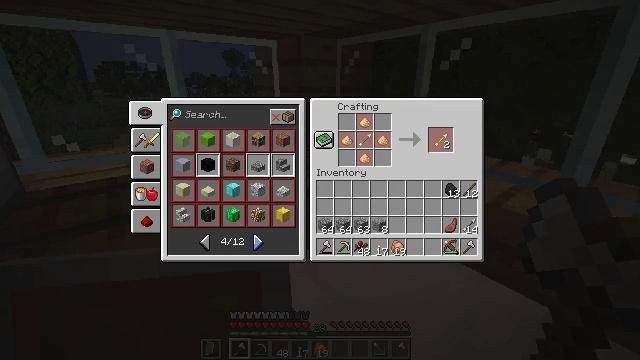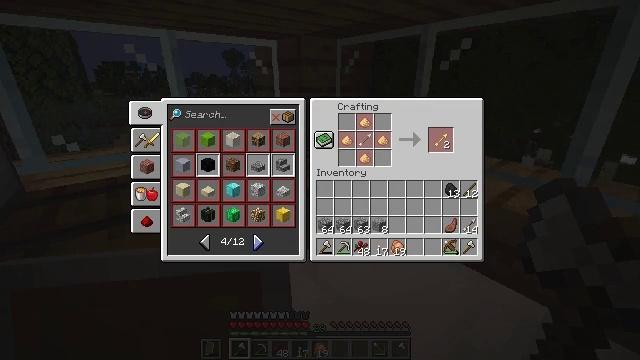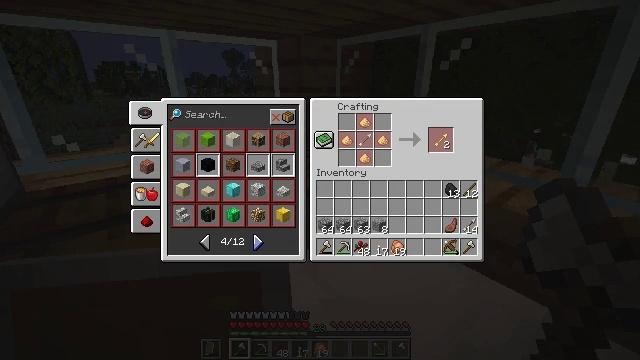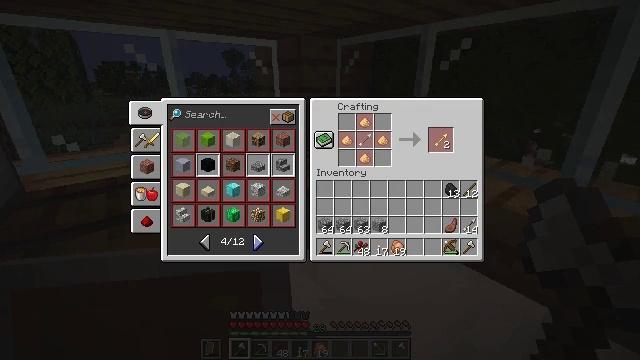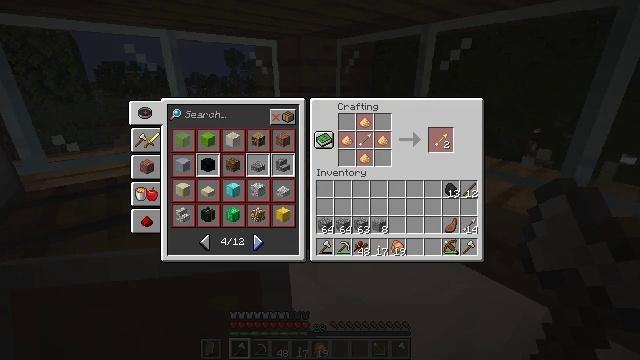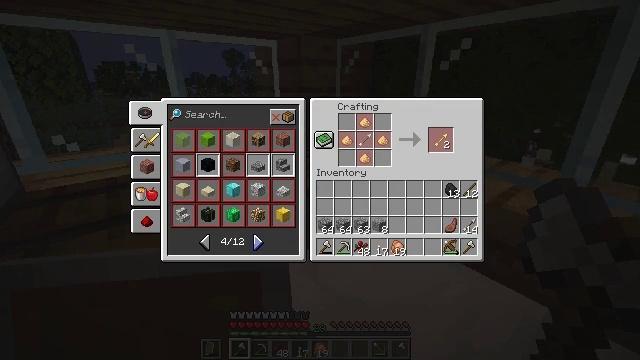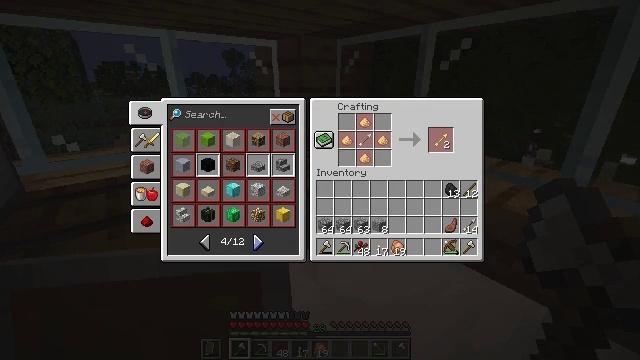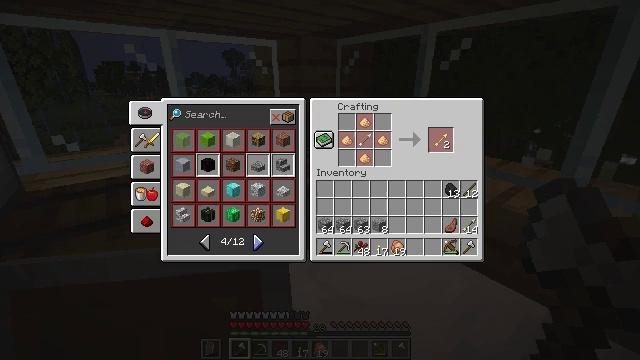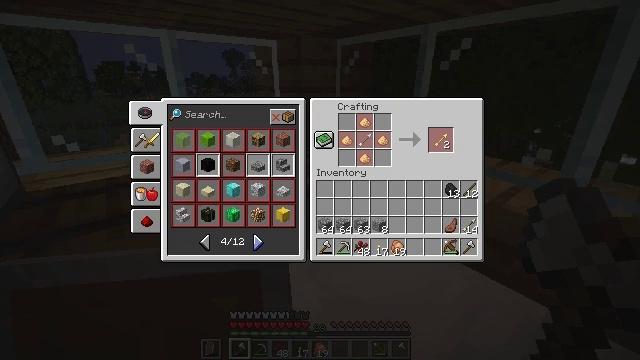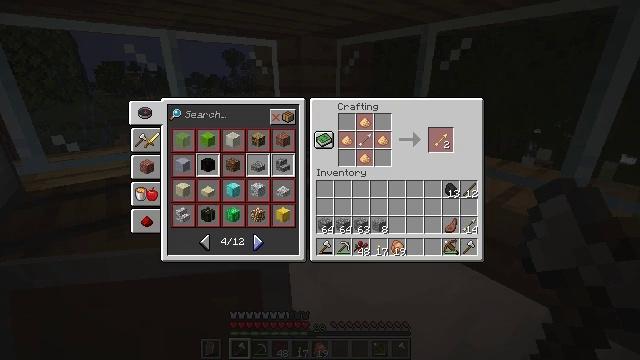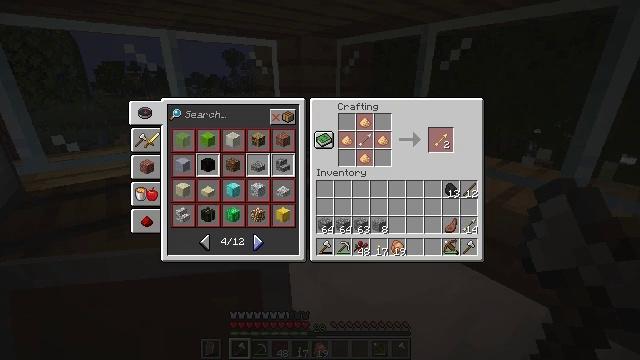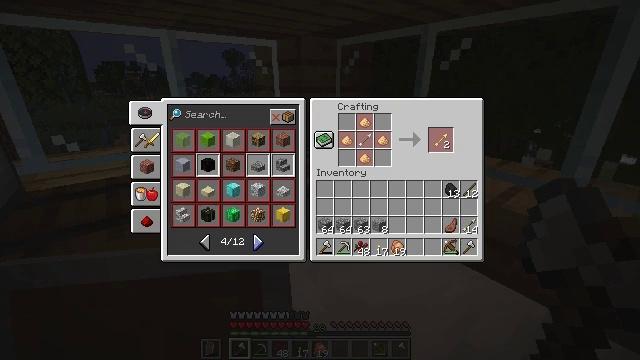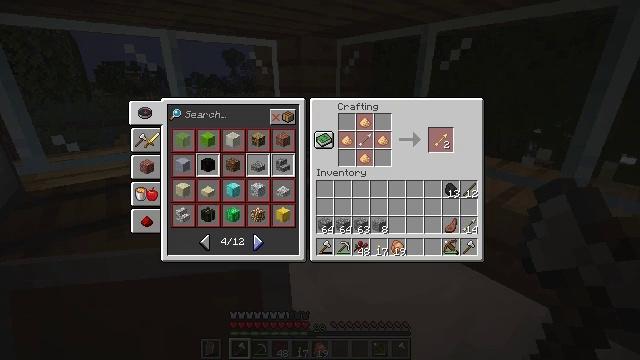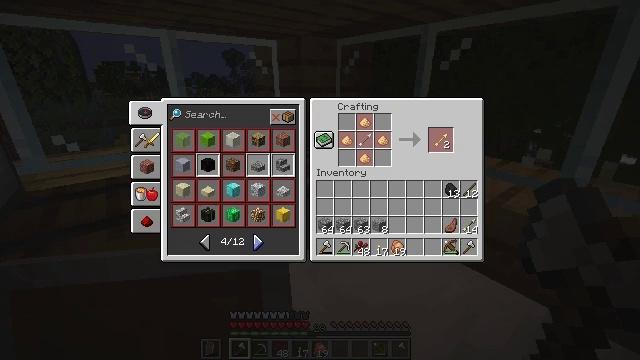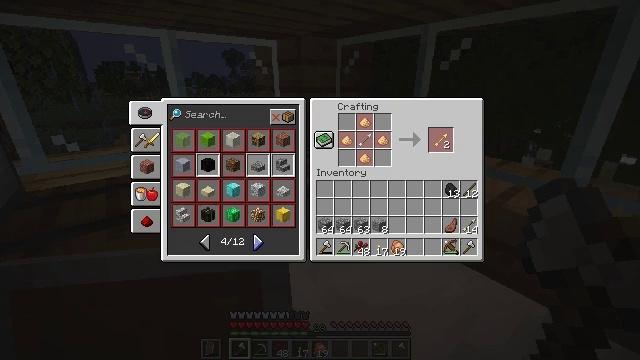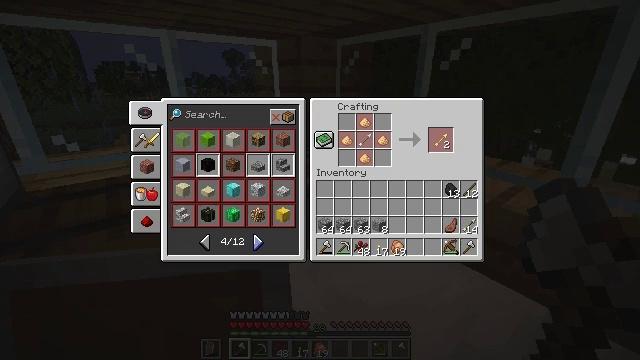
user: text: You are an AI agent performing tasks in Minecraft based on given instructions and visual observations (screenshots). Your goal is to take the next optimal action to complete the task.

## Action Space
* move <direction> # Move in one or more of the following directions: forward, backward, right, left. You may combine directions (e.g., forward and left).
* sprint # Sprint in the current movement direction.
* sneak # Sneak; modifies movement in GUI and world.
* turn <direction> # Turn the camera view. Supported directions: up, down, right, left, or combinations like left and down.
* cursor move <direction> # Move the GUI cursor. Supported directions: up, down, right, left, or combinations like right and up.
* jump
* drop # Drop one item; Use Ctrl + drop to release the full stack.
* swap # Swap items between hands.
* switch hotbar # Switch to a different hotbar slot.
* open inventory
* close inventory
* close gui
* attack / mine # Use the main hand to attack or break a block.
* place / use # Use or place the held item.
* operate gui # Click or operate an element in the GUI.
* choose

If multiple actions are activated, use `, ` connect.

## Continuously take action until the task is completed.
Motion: motion action
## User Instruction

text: Combine blaze powder and ender pearl to create an ender eye.
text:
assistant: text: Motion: no_op
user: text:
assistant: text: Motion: no_op
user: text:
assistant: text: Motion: no_op
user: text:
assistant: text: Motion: no_op
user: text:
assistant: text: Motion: no_op
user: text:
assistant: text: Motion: no_op
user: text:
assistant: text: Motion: no_op
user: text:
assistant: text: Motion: no_op
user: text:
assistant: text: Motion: no_op
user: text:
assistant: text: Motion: no_op
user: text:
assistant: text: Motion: no_op
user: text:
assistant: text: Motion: no_op
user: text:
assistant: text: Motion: no_op
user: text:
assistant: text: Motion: no_op
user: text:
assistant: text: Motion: no_op
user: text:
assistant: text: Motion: no_op
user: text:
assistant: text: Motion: no_op
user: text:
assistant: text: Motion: no_op
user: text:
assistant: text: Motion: no_op
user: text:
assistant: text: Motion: operate gui
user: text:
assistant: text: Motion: operate gui
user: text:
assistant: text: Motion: operate gui
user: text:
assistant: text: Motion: operate gui
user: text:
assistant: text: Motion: no_op
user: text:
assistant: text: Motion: no_op
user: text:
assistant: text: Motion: no_op
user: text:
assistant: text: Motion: no_op
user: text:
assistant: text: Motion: no_op
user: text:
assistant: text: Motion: no_op
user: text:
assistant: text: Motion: no_op